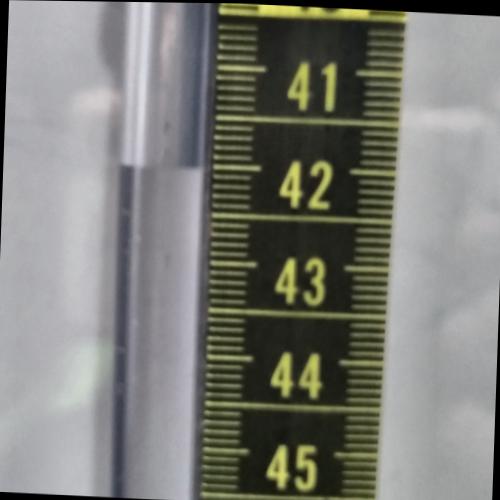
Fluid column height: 42.0 cm